Question: I'm experiencing weird behaviour with my database. I've been using the above query where 'user' was a variable replaced with a specific user, and it worked perfectly fine. Suddenly, regardless of what I type into 'user' I receive the same results where the user is clearly not equal to the one in the query. I first noticed this odd behaviour in my android app, so I looked into the php file and then finally got to the database and discovered the problem occurs here. Any ideas?

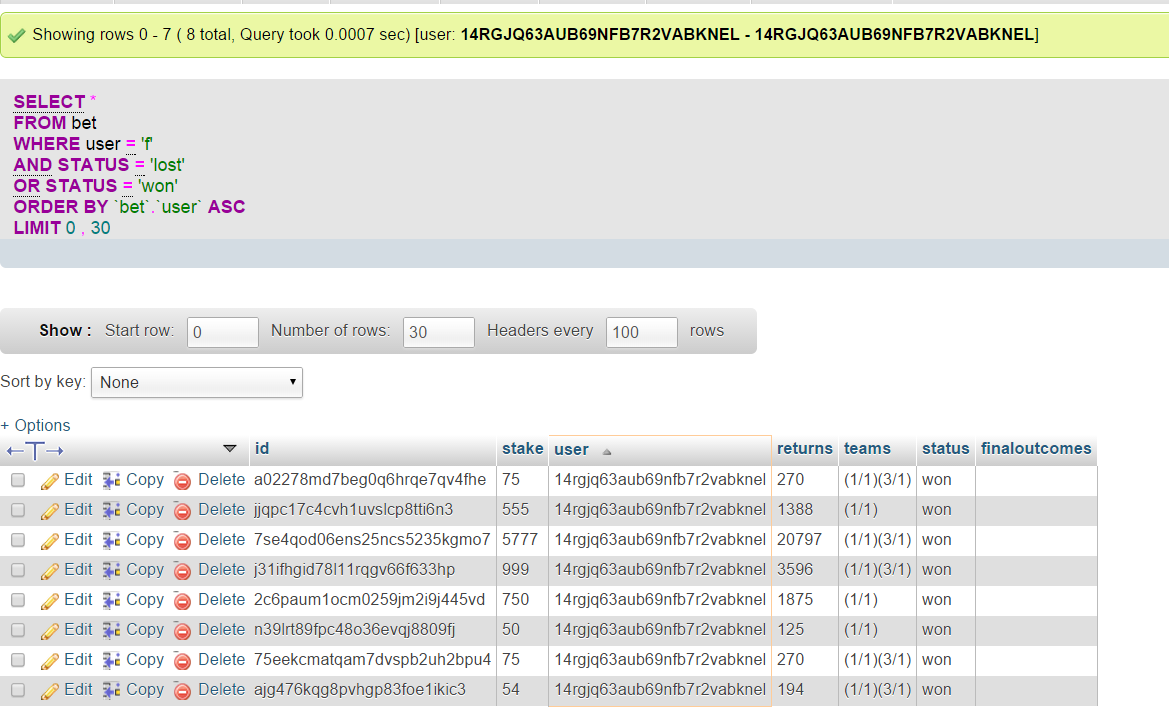
Answer: Check operators precedence in <URL>
'''
SELECT * FORM bet WHERE (user = 'f') AND (status = 'lost' OR status = 'won')
'''